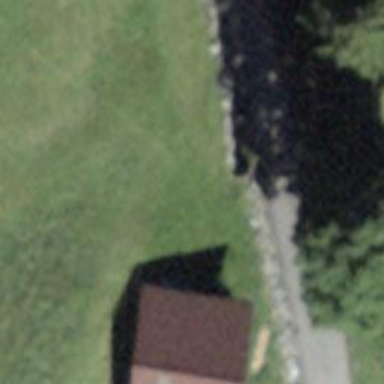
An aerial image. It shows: Retaining wall.